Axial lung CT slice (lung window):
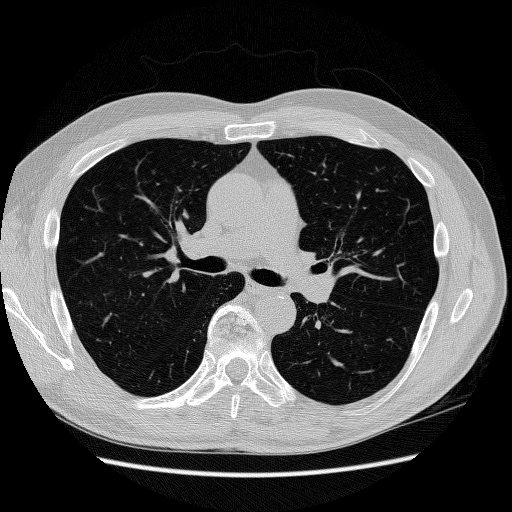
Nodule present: no